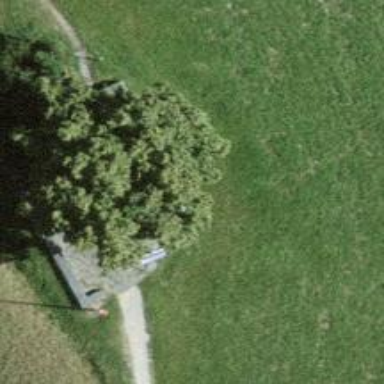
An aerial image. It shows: Viewpoint for tourists.